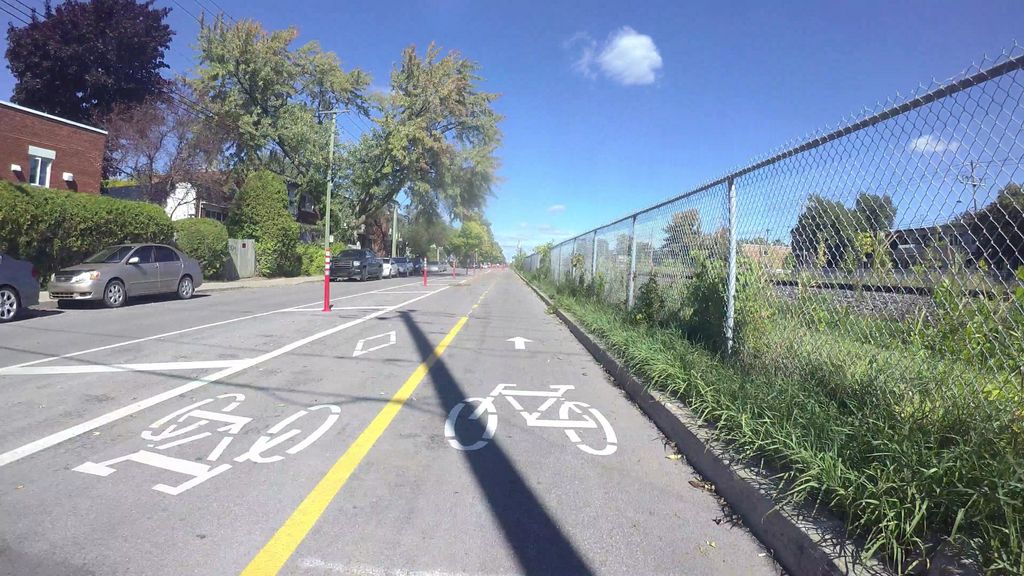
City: montreal